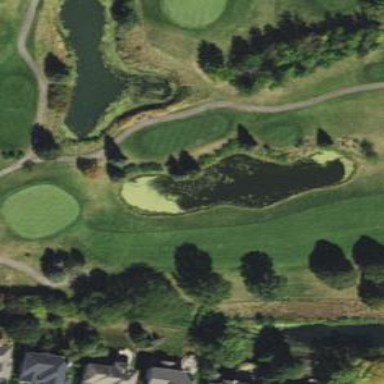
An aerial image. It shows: Scenic view of water hazard on golf course. The natural water feature adds beauty to the landscape.